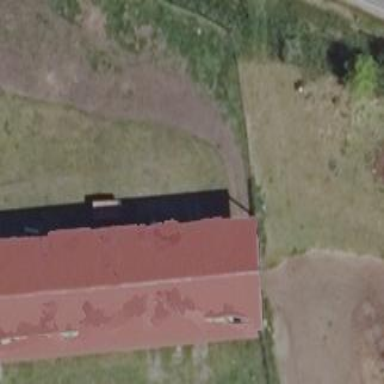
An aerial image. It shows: Farm auxiliary building.